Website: macys
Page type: billing-address
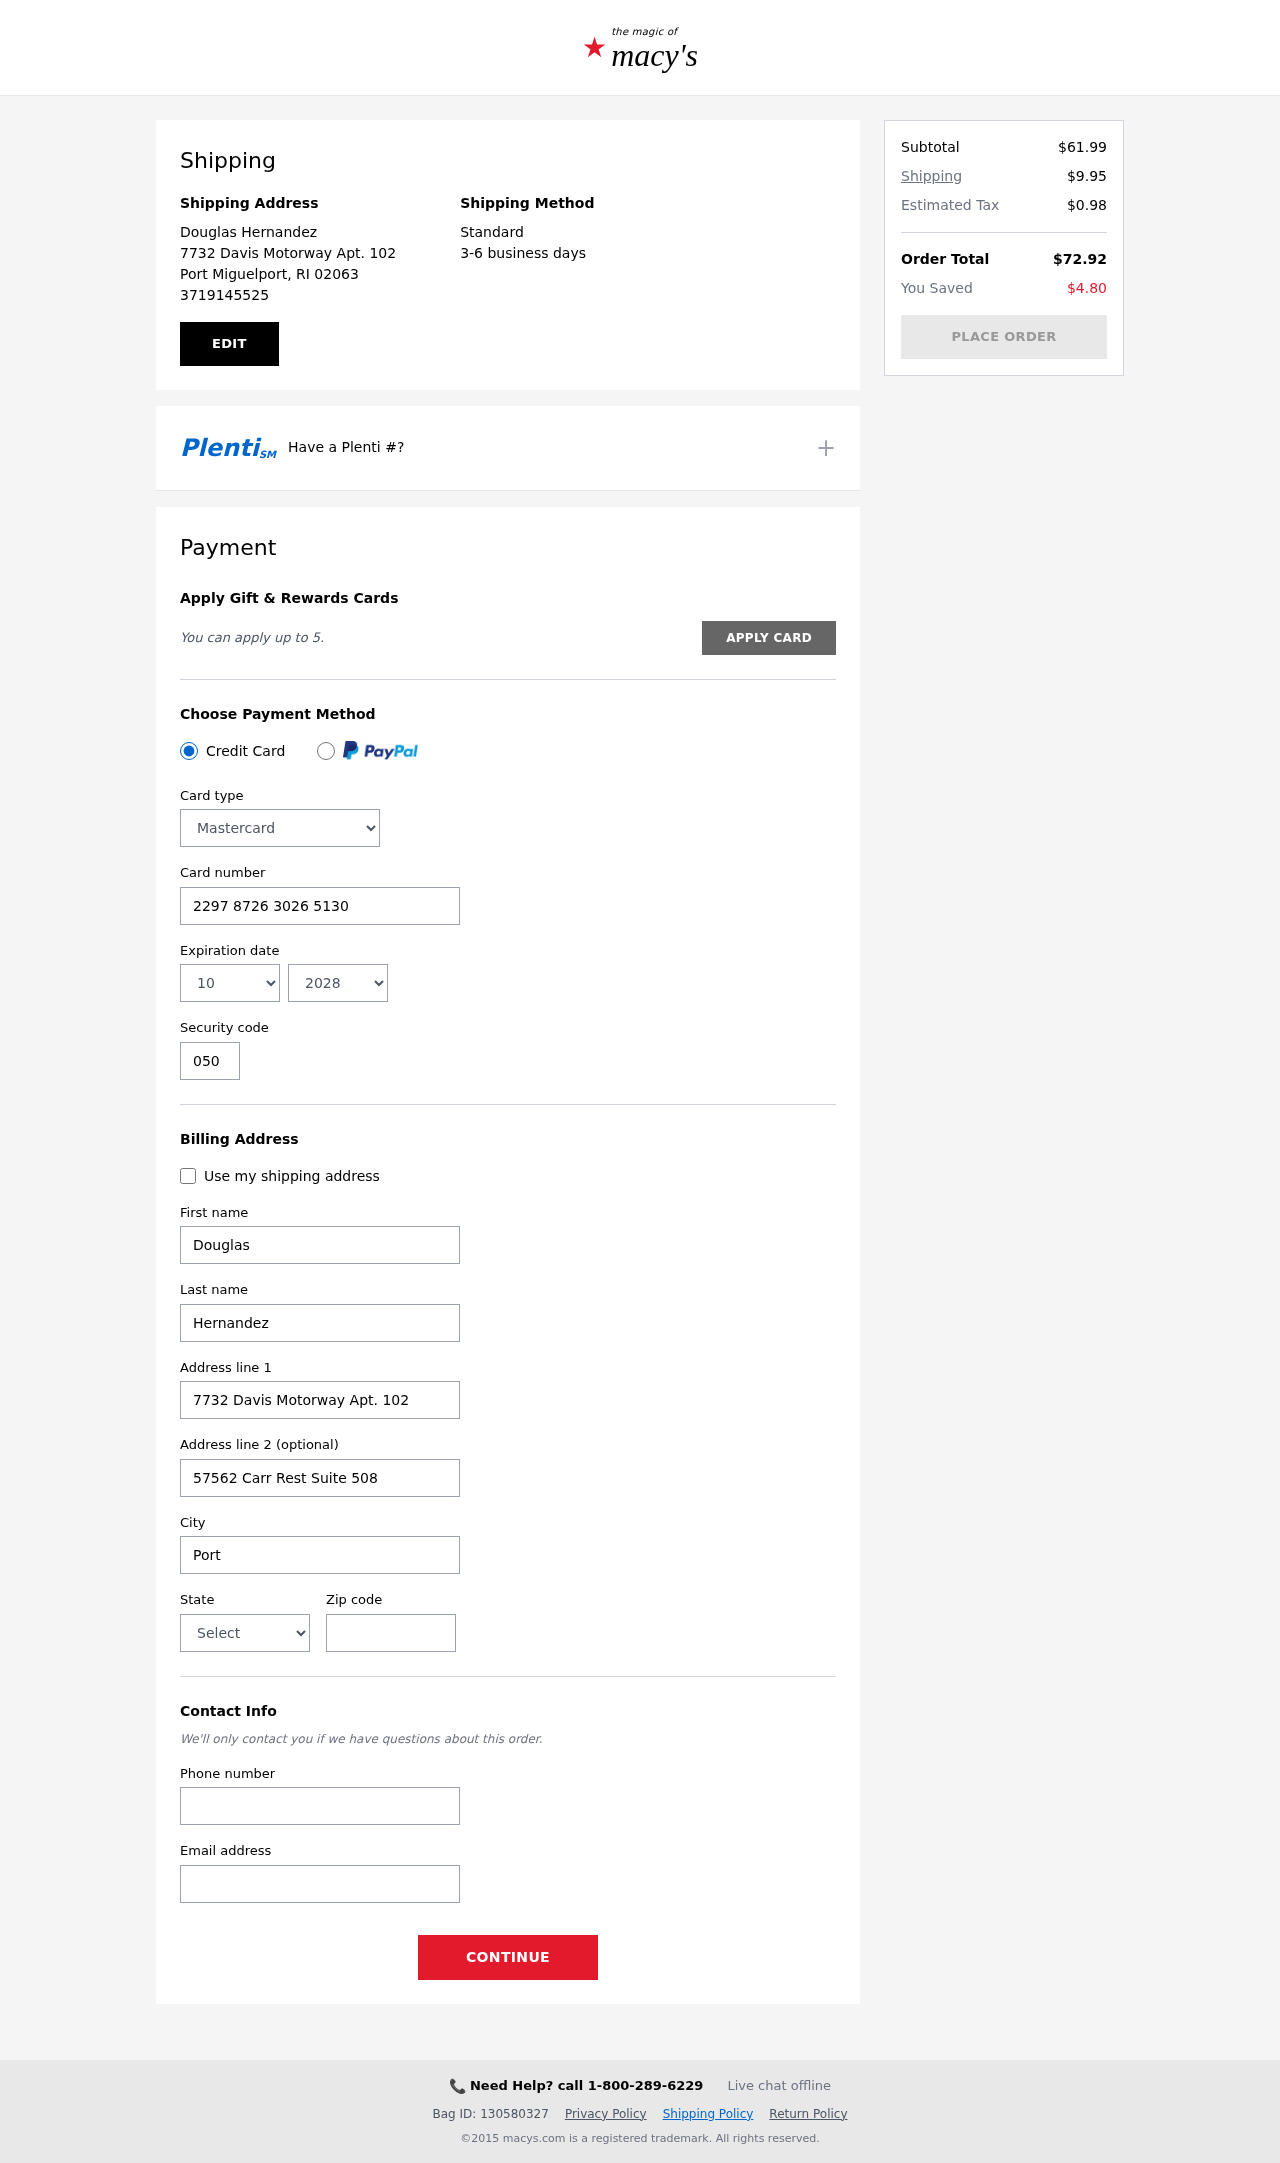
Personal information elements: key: PII_CARD_CVV
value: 050
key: PII_CARD_EXPIRY_MONTH
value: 10
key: PII_CARD_EXPIRY_YEAR
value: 28
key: PII_CARD_NUMBER
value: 2297 8726 3026 5130
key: PII_CARD_TYPE
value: Mastercard
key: PII_CITY
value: Port Miguelport
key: PII_CITY_STATE_ZIP
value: Port Miguelport, RI 02063
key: PII_EMAIL
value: dhernandez@hotmail.com
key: PII_FIRSTNAME
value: Douglas
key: PII_FULLNAME
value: Douglas Hernandez
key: PII_LASTNAME
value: Hernandez
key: PII_PHONE
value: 3719145525
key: PII_POSTCODE
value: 02063
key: PII_STATE
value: Rhode Island
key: PII_STREET
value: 7732 Davis Motorway Apt. 102
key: PII_STREET2
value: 57562 Carr Rest Suite 508
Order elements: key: ORDER_SUBTOTAL
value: $61.99
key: ORDER_SHIPPING_COST
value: $9.95
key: ORDER_TAX
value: $0.98
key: ORDER_TOTAL
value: $72.92
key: ORDER_SAVINGS
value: $4.80